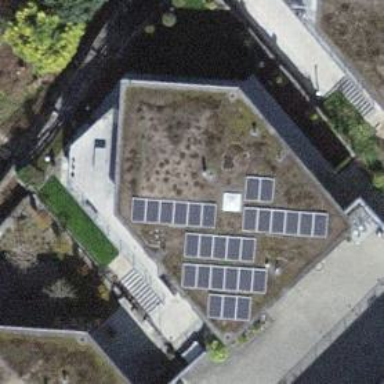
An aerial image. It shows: Solar power generator utilizing photovoltaic technology with solar photovoltaic panels.